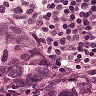
Metastatic tissue present: yes